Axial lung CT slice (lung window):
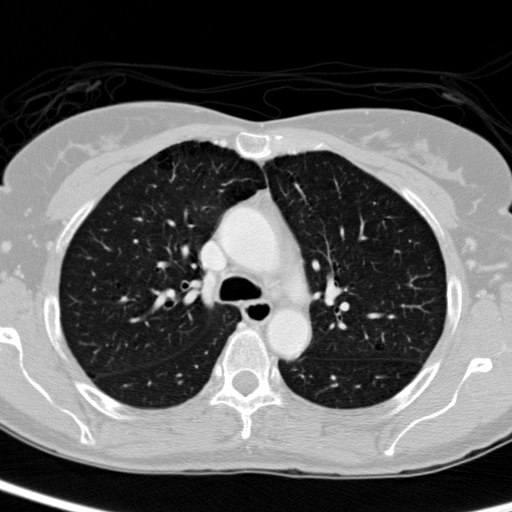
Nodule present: no